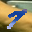
Label: 7